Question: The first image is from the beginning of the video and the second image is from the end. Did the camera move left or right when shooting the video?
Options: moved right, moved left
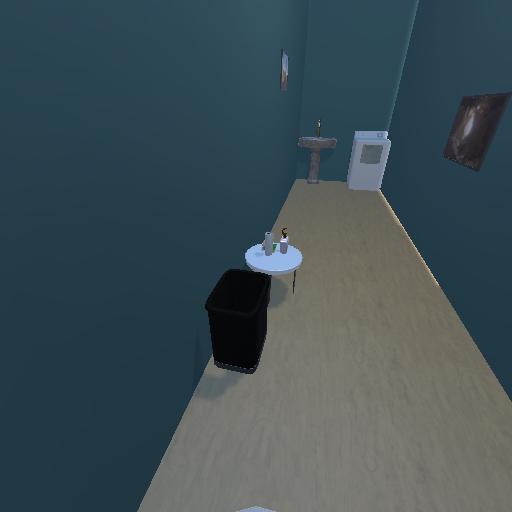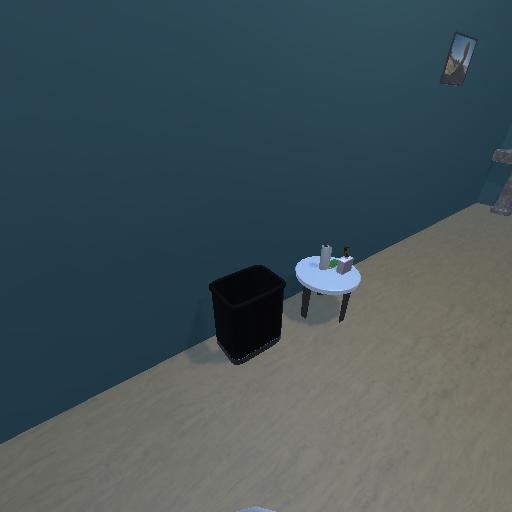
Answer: moved right